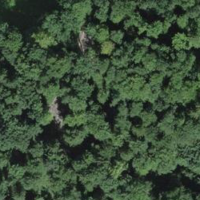
EUNIS habitat code: 43
Species observed at this site:
Sanicula europaea
Lapsana communis